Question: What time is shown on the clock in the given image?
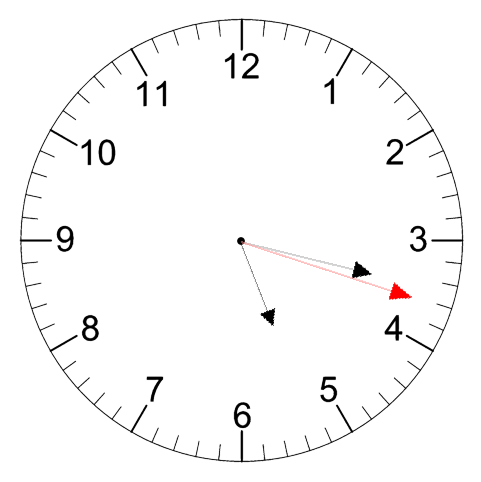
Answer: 05:17:18